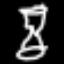
Label: hourglass